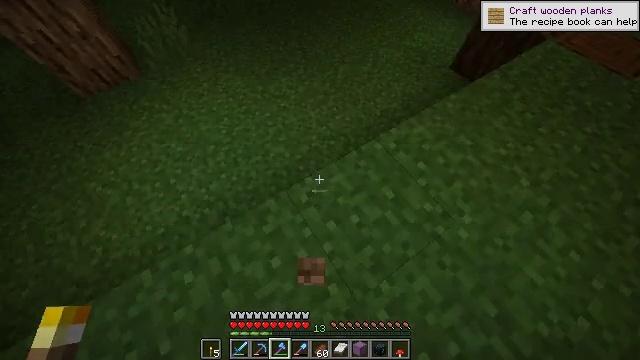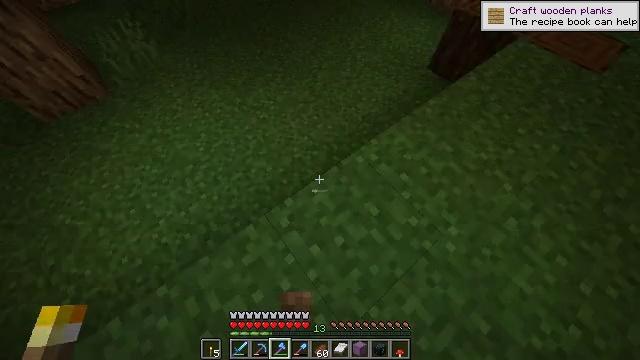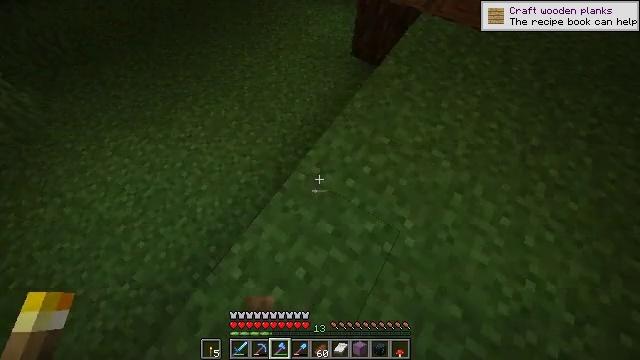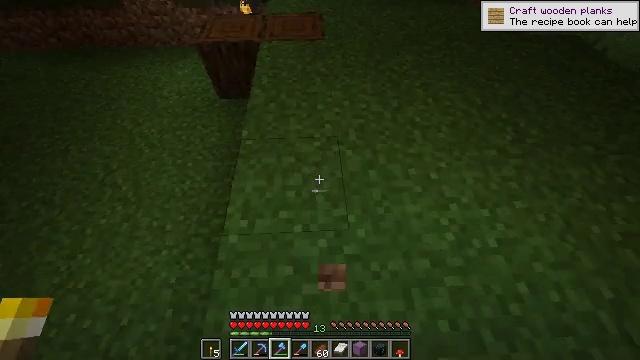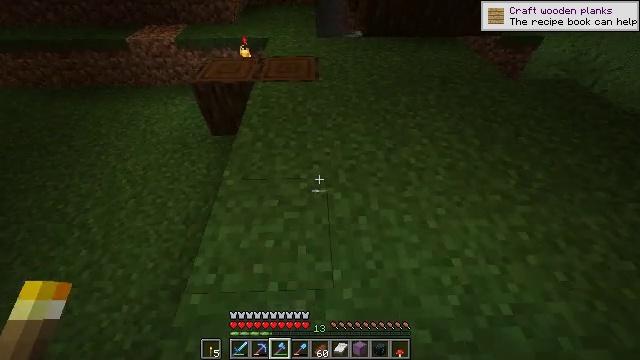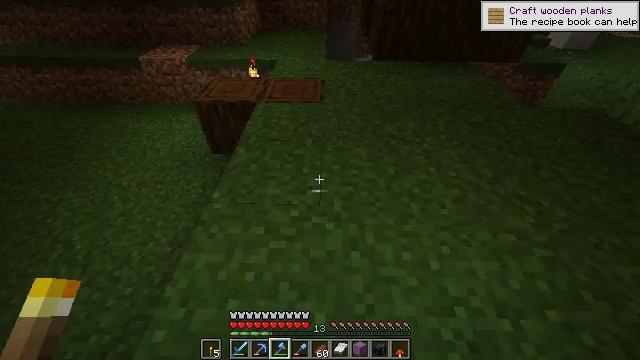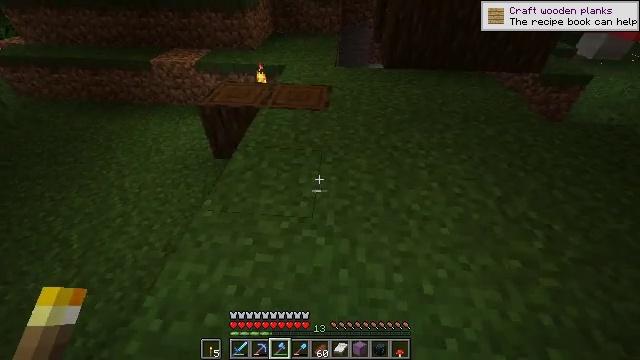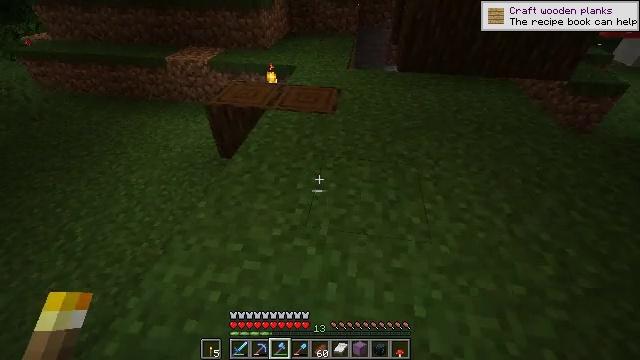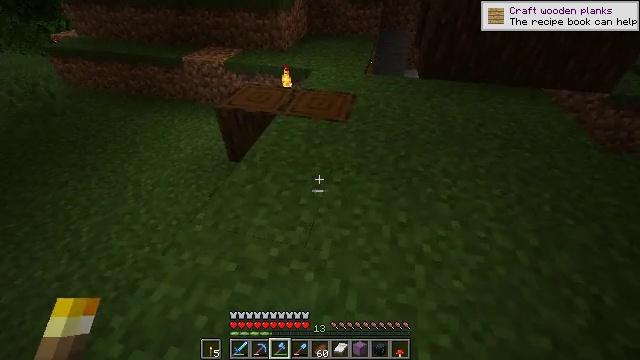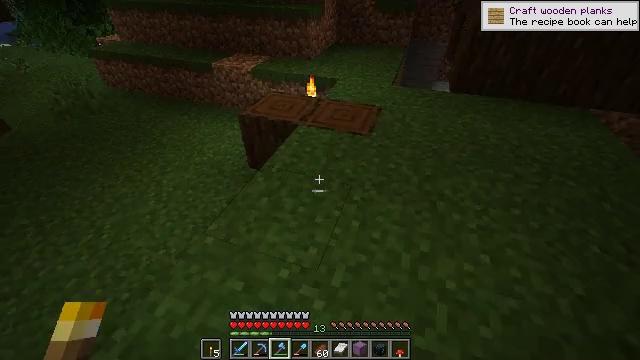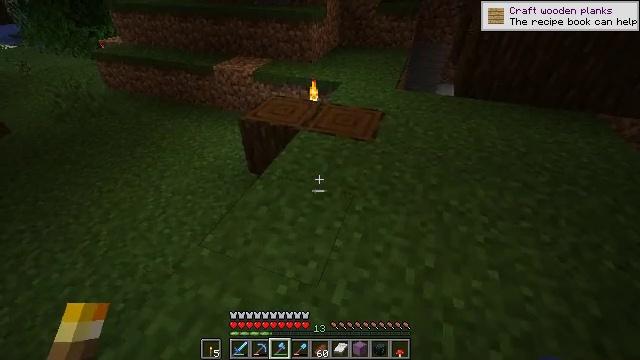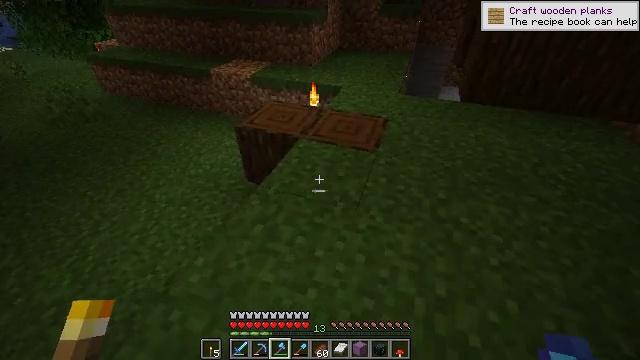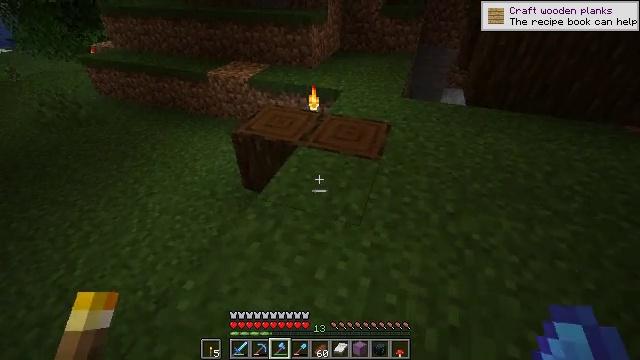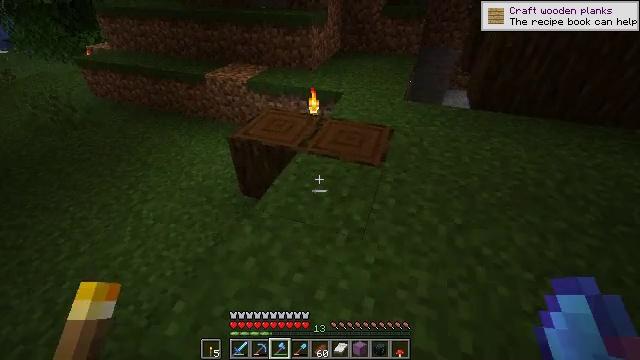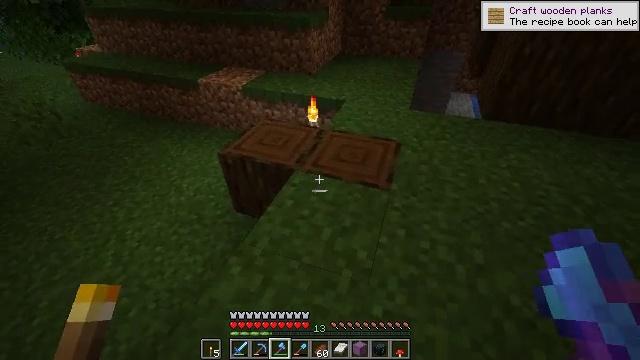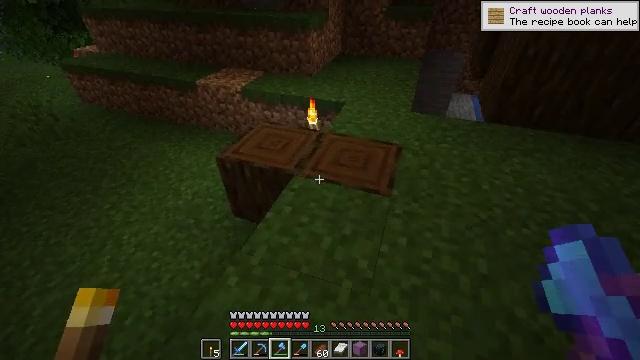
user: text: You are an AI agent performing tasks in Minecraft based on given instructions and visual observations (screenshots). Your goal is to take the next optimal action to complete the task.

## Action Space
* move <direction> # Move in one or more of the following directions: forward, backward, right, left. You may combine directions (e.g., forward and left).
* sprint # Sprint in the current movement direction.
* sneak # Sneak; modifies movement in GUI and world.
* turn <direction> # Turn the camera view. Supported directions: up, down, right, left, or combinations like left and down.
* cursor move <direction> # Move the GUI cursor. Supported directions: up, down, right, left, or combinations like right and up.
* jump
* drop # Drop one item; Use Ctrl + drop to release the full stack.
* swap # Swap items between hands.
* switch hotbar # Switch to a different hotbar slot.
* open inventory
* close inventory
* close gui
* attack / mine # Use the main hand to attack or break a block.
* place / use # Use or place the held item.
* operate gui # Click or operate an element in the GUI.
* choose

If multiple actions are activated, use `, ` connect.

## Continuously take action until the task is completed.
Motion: motion action
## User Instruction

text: Destroy the wall torch to gather it.
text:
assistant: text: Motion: move forward and move right, sprint, turn right
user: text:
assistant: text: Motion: move forward and move right, turn right and down
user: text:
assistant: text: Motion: move right, turn right and up
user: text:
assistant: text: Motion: move right, turn up
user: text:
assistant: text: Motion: move right, turn left and up
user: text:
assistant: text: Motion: move right, turn left and up
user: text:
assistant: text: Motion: move forward, turn left
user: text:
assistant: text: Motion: move forward, turn left
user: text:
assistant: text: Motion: move forward, turn left and up
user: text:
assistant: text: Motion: move forward
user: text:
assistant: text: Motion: move forward
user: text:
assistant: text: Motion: move forward
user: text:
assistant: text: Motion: move forward
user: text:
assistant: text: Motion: move forward
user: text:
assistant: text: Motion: move forward
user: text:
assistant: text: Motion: move forward
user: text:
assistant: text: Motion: move forward
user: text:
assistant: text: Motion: move forward
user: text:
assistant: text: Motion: move forward
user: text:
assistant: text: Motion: move forward
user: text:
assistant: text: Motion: move forward, turn left and down, attack / mine
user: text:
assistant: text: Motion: move forward, turn down, attack / mine
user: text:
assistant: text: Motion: move forward, turn right and down
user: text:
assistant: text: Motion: move forward, turn left and down
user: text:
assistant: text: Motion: move forward
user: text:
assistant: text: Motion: no_op